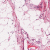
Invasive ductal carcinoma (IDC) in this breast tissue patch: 0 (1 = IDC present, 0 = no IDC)